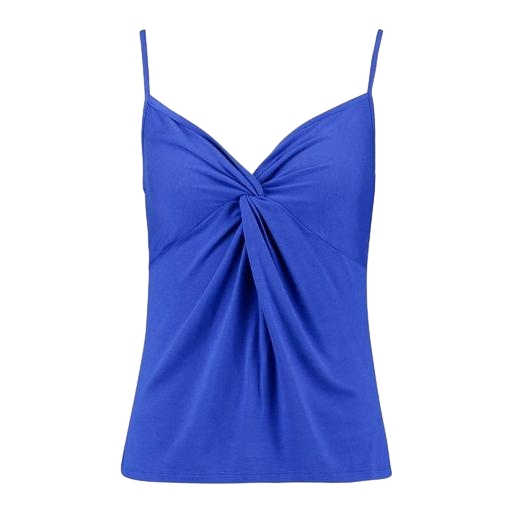
blue knotted drape front tank, blue knot-front top, blue tie-front tank, white background